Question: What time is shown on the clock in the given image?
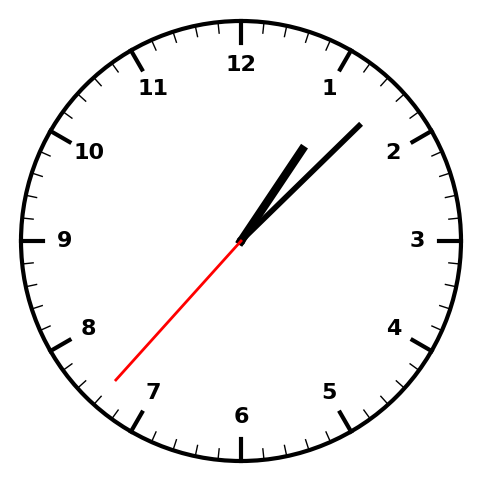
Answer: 01:07:37